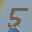
Label: 5